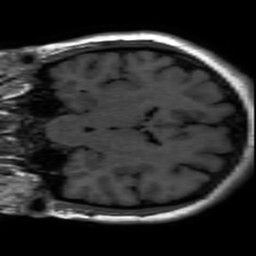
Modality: inplaneT1
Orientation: coronal
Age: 19
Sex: female
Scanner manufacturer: ge
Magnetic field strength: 3 T
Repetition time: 2.597 s
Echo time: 0.02273 s